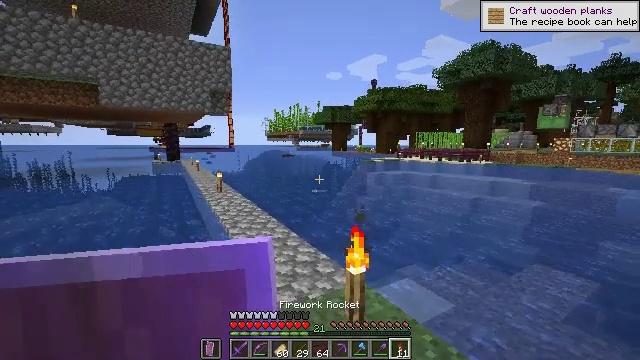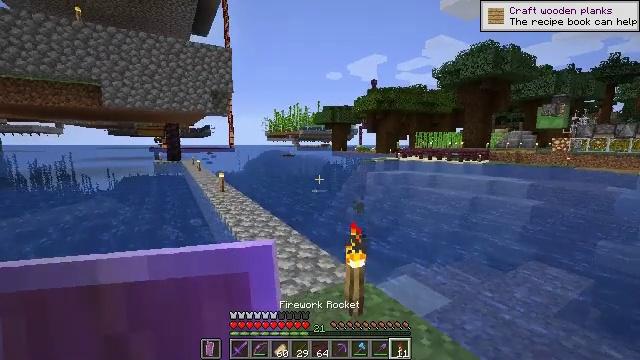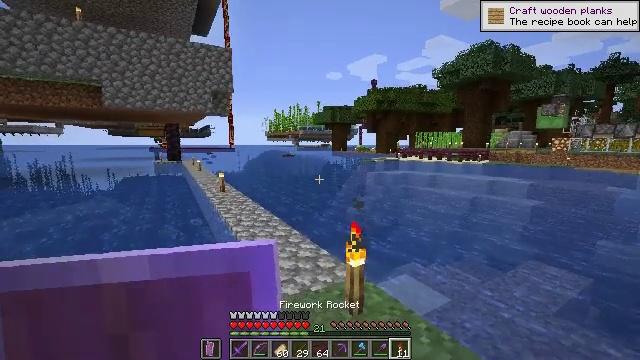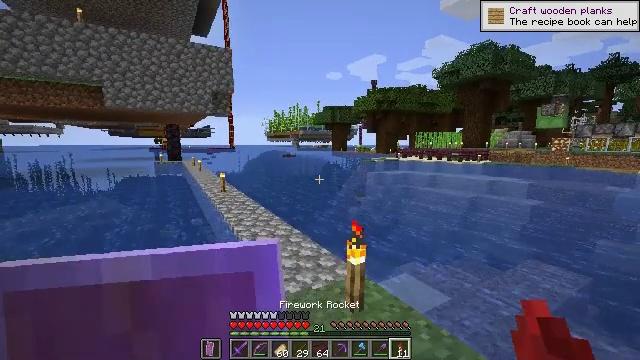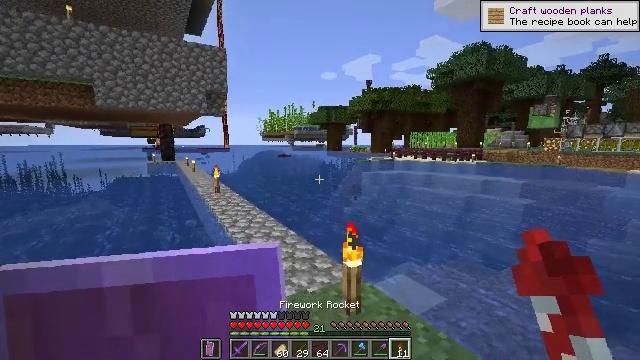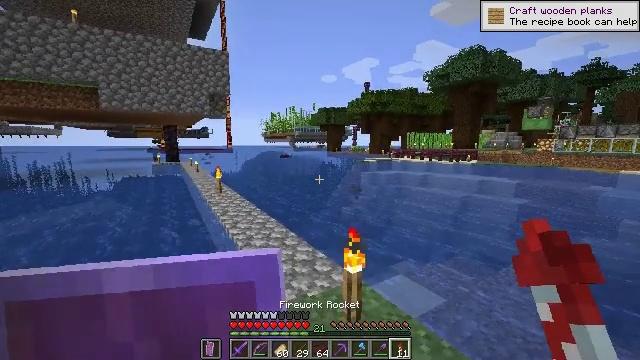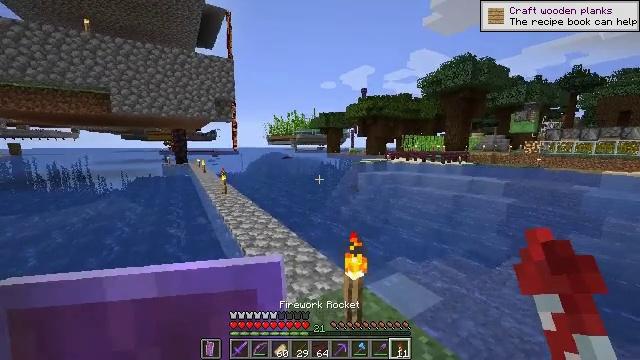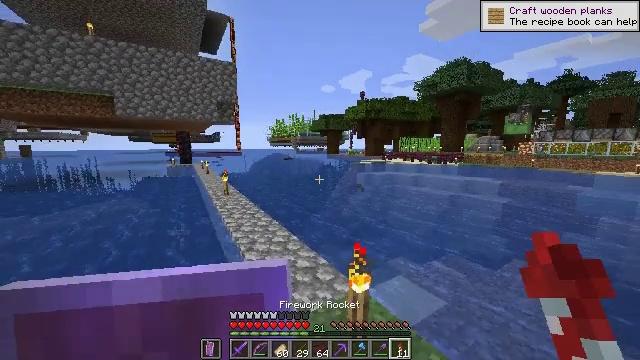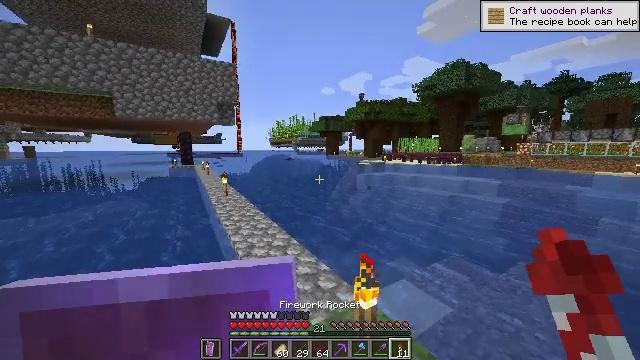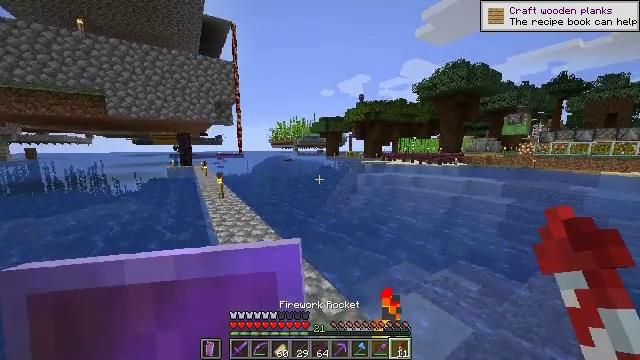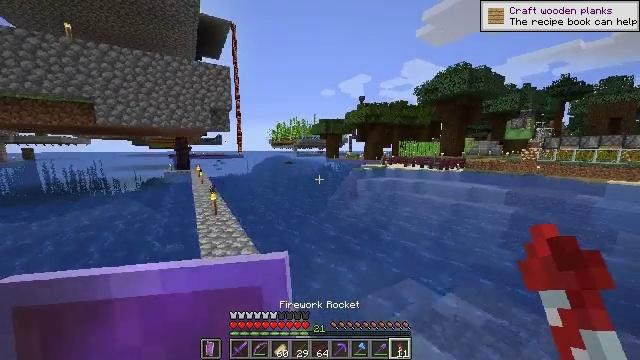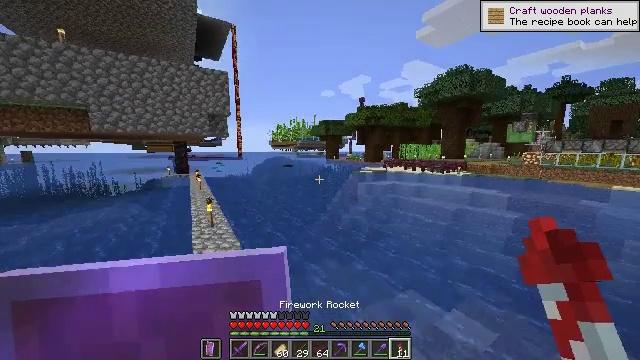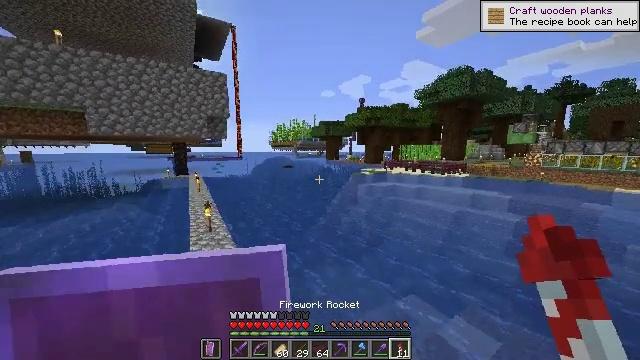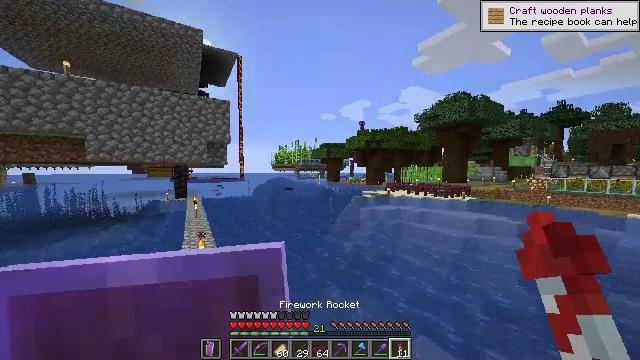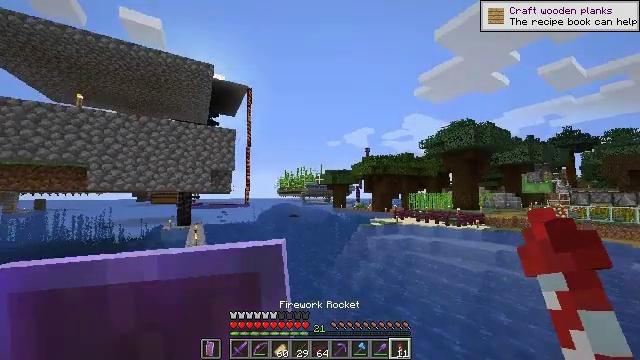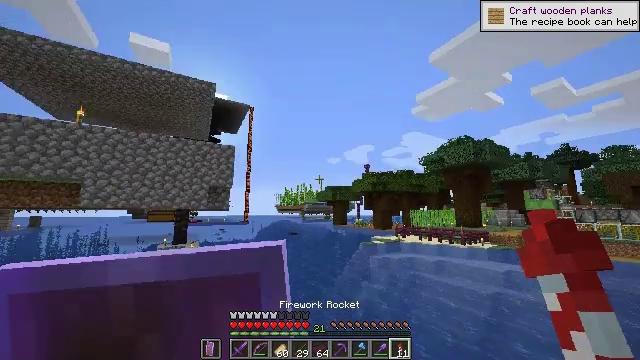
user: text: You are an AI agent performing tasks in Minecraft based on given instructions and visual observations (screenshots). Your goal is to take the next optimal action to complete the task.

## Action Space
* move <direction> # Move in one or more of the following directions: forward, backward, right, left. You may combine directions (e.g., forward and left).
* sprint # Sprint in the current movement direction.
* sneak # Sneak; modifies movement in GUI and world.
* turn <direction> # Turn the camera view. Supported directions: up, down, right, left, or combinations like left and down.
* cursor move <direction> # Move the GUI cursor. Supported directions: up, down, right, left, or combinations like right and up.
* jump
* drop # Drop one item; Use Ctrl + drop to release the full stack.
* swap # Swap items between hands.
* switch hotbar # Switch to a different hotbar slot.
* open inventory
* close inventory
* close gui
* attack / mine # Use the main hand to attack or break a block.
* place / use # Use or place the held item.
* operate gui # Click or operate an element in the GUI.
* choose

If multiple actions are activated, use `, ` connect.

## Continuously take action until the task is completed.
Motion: motion action
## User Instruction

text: Craft nether bricks from netherrack using a furnace.
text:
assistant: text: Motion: no_op
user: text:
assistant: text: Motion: sprint
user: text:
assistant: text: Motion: sprint
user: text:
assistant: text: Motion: move forward, sprint, turn right
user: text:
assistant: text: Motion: move forward, sprint
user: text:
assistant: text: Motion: move forward, sprint
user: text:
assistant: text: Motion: move forward, sprint
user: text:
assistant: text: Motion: move forward, sprint
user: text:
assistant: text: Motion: move forward, sprint
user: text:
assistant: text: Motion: move forward, sprint, jump
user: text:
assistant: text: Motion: move forward, sprint, jump
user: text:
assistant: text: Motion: move forward, sprint, jump
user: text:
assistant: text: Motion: move forward, sprint, turn up, jump
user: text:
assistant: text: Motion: move forward, sprint, turn left and up, jump
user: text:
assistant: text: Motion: move forward, sprint, turn up
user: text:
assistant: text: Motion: move forward, sprint, turn up
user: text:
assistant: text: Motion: move forward, sprint, jump
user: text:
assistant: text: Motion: move forward, sprint, use / place, jump
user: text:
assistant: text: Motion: move forward, sprint, use / place, jump
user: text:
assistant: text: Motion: move forward, sprint, use / place, jump
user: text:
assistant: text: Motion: move forward, sprint, use / place, jump
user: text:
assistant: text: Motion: move forward, sprint, jump
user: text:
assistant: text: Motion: move forward, sprint, jump
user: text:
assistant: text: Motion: move forward, sprint, jump
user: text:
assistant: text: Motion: move forward, sprint, jump
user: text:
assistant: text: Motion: move forward, sprint, jump
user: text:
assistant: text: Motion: move forward, sprint, jump
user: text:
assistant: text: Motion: move forward, sprint, jump
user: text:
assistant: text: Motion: move forward, sprint, jump
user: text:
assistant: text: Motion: move forward, sprint, jump